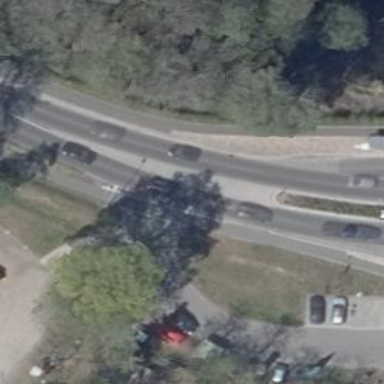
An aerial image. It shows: Primary road with asphalt surface.